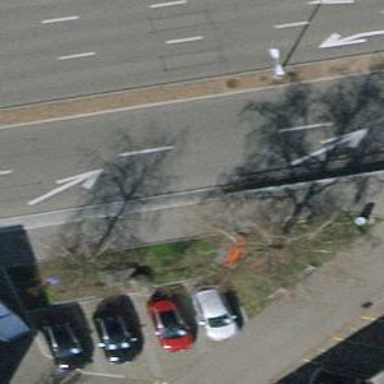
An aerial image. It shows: Red bench.